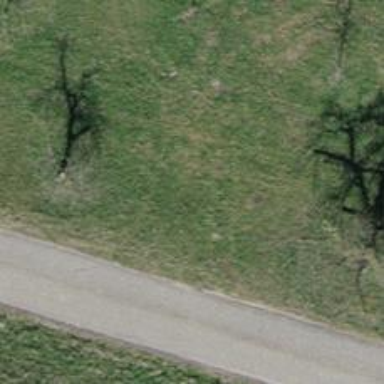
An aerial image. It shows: Single tag "natural: tree."